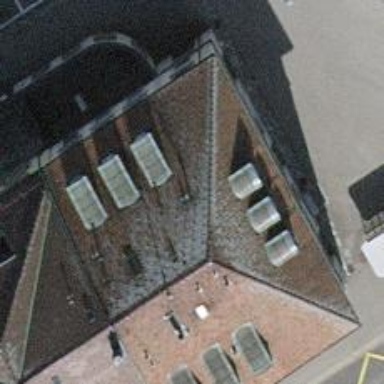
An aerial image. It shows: Police building.